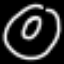
Label: donut